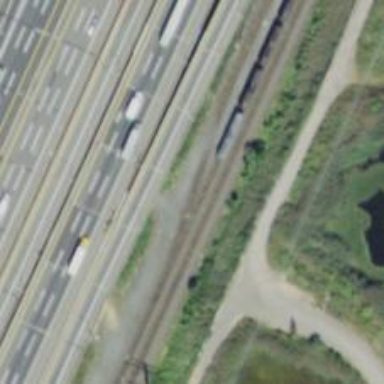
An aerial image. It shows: Railway siding with rails.